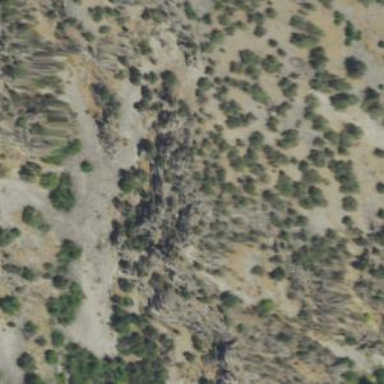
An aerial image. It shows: Landscape of bare rock.